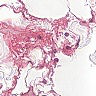
Metastatic tissue present: no